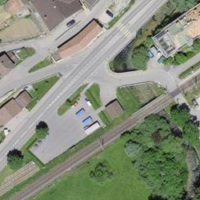
EUNIS habitat code: 54
Species observed at this site:
Prunus spinosa